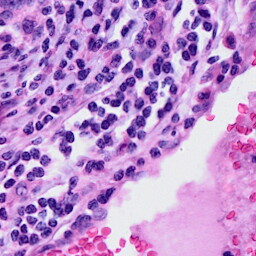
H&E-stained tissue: Cervix